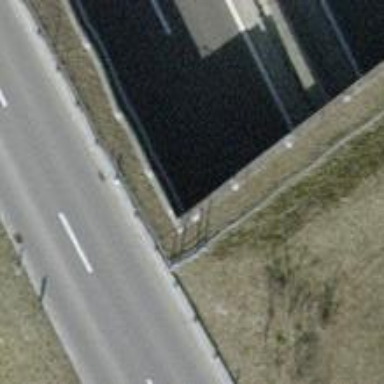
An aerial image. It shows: Asphalt motorway.